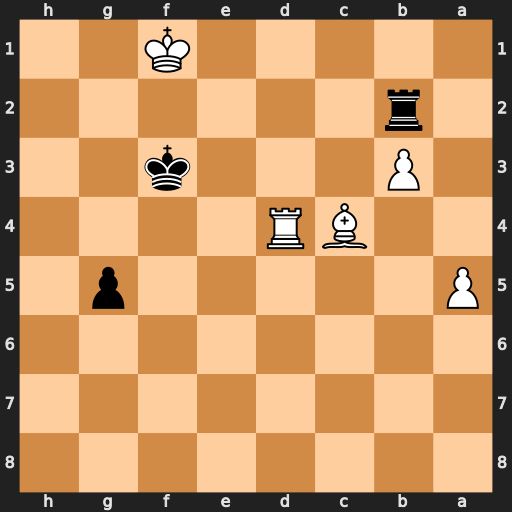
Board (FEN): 8/8/8/P5p1/2BR4/1P3k2/1r6/5K2
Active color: b
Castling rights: -
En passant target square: -
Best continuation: Rb1+ Rd1 Rxd1#